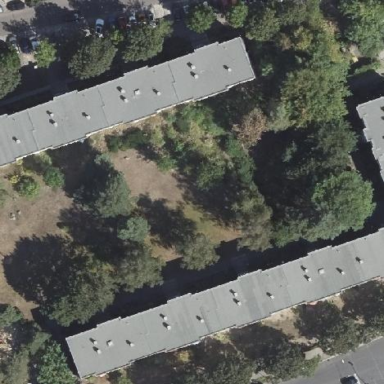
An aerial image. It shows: Building with apartments and flat roof.